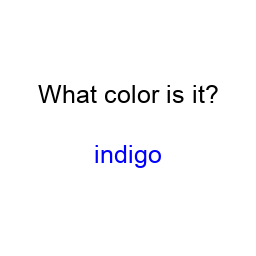
Color: blue
Color name shown: indigo
Background color: white
Question text color: black